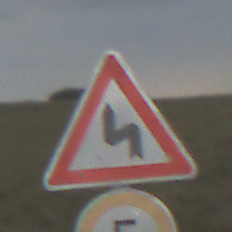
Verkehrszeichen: DoppelkurveZunaechstLinks
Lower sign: Geschwindigkeit5
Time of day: Night
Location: Outdoor (Nature)
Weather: Overcast
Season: NotSpecified
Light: Artificial